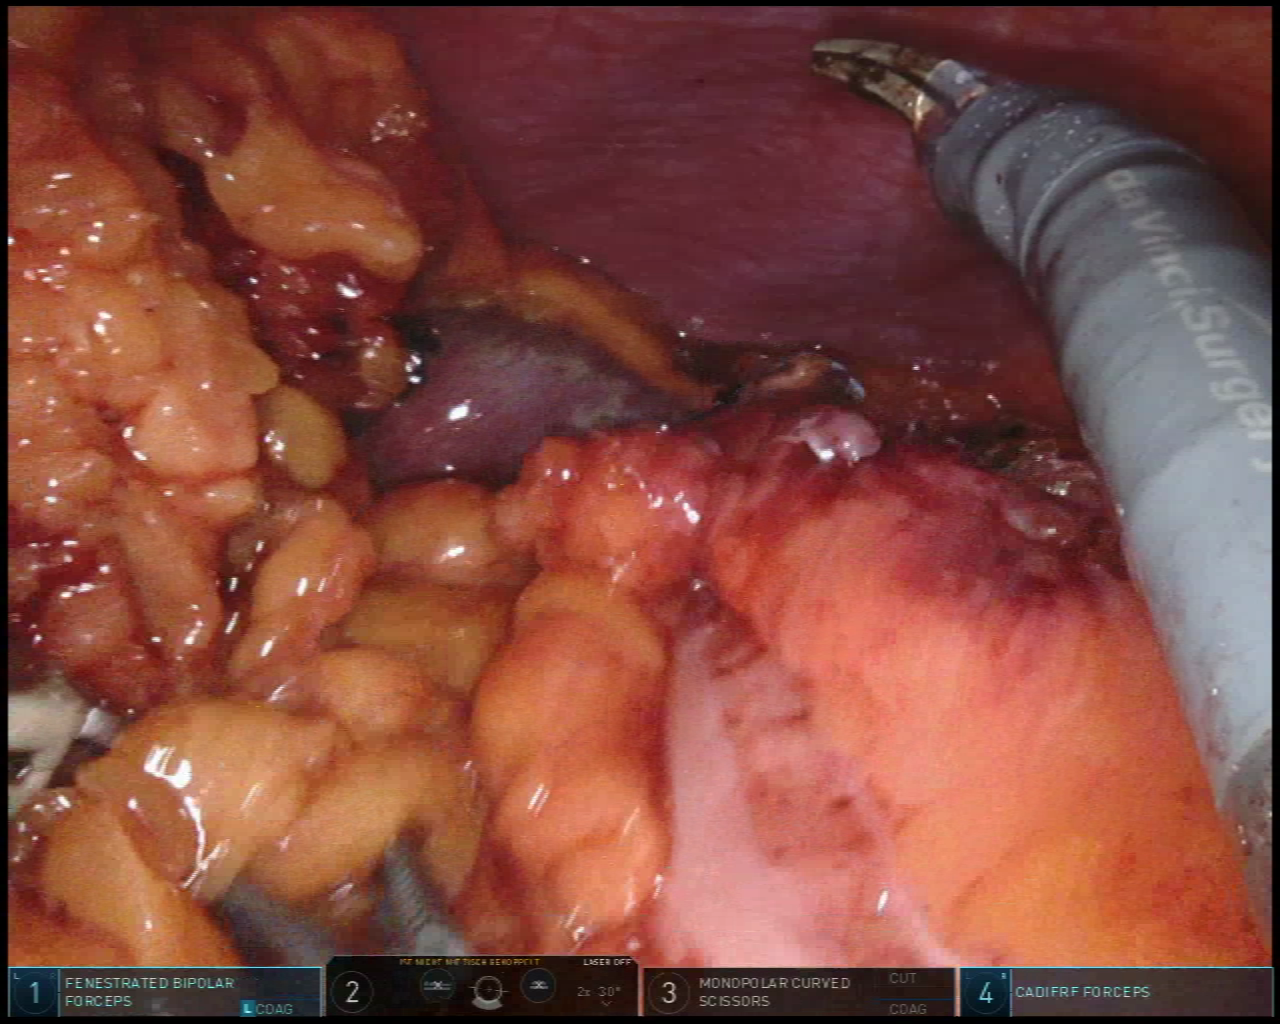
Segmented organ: spleen
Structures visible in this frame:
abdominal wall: yes
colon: yes
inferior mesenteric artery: no
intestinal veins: no
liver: no
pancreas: no
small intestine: no
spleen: yes
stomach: no
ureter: no
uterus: no
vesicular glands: no